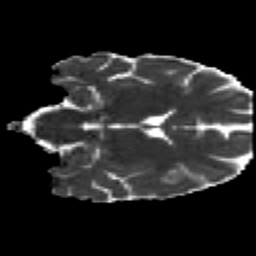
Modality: MD
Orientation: coronal
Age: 21
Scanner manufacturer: siemens
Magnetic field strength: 3 T
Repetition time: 2.2 s
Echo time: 0.084 s